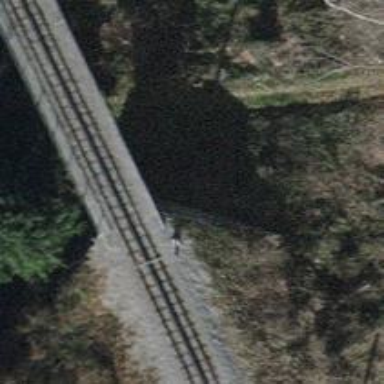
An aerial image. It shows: Narrow-gauge railway track with one electrified contact line.